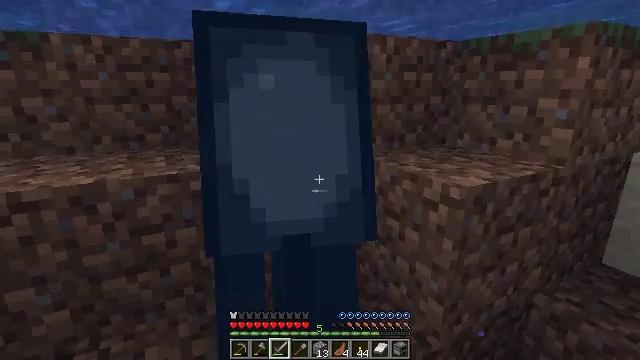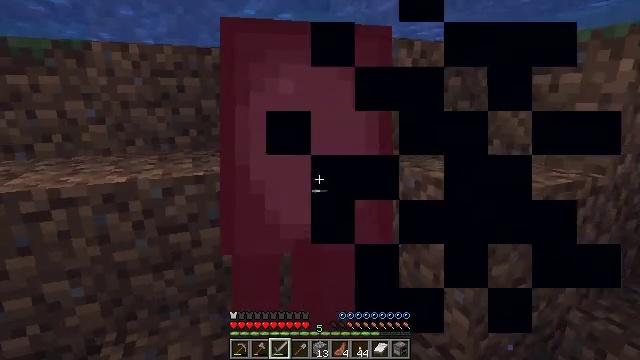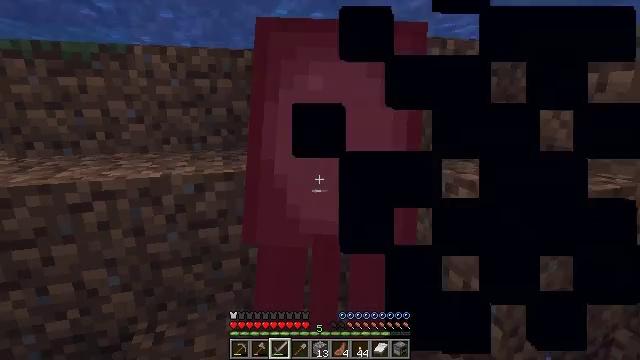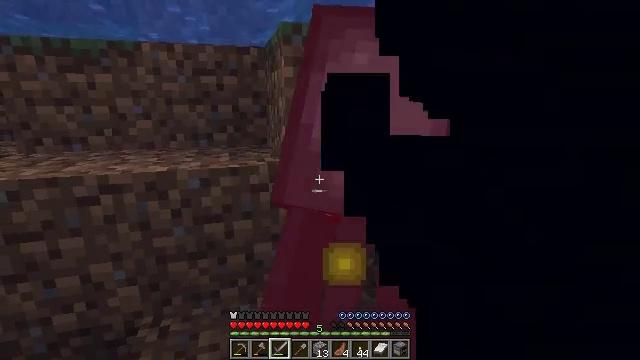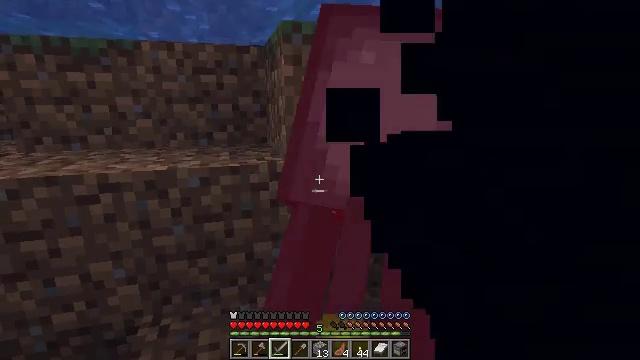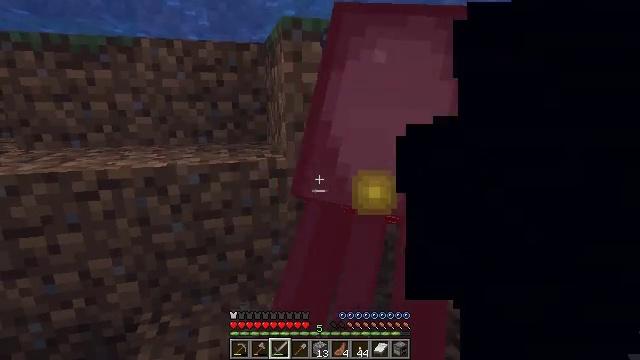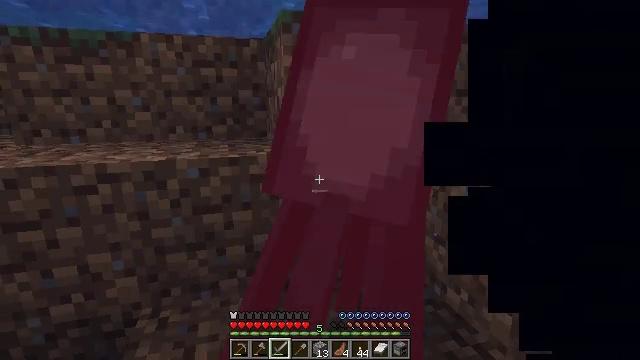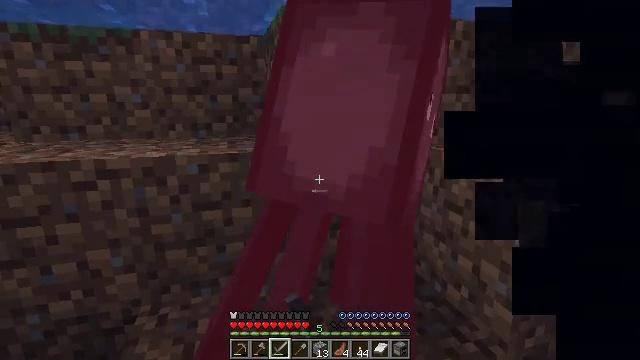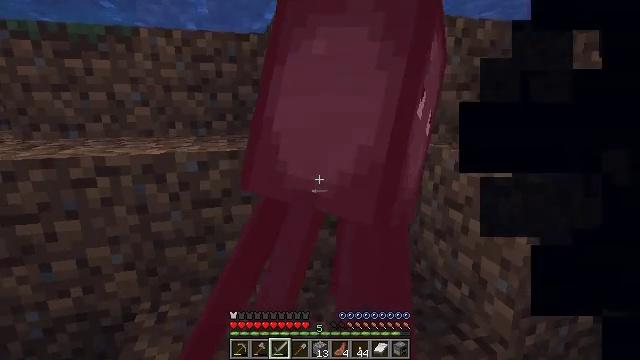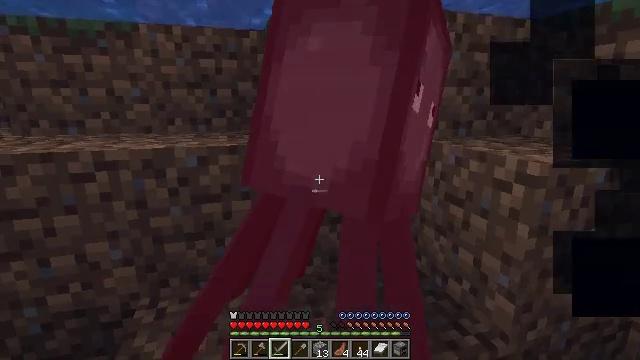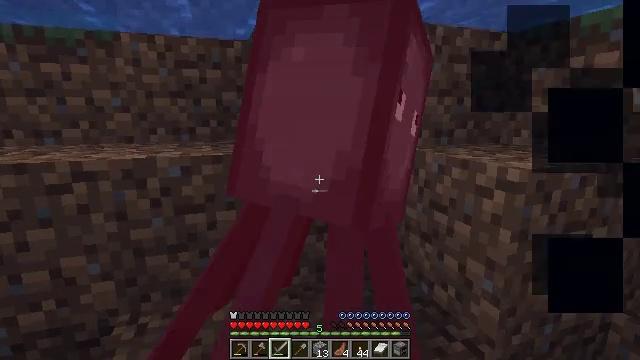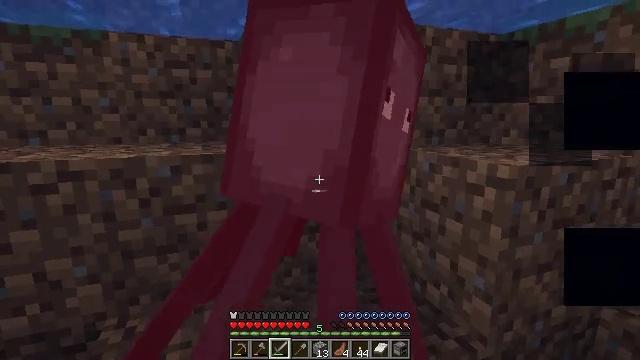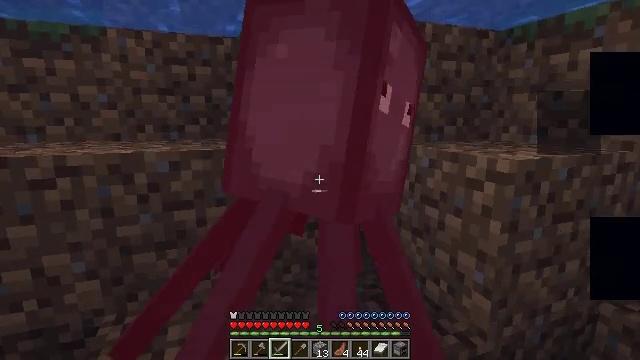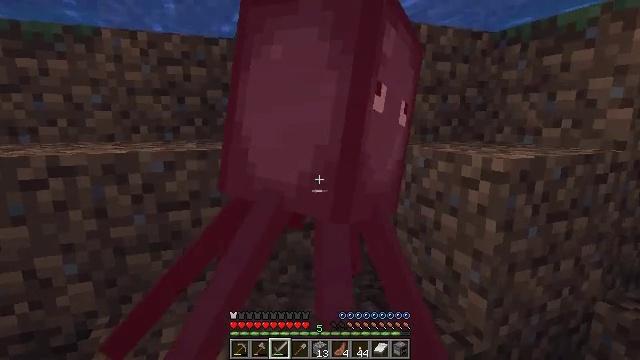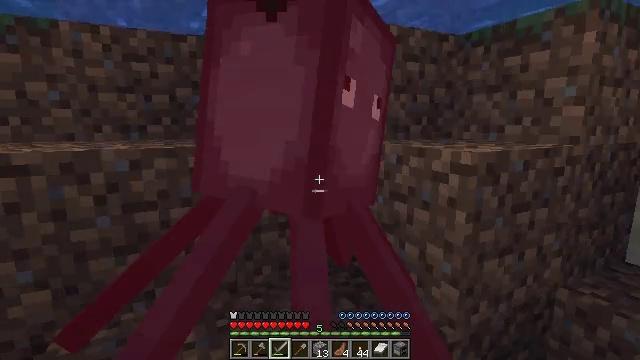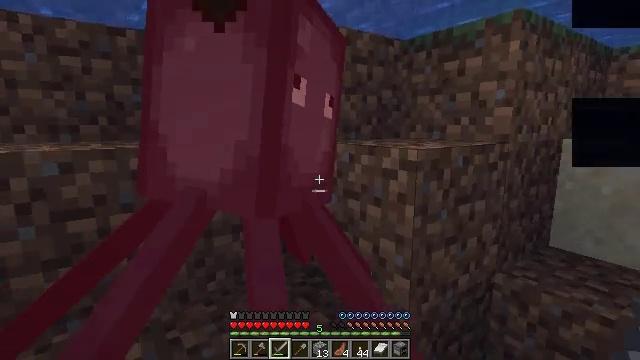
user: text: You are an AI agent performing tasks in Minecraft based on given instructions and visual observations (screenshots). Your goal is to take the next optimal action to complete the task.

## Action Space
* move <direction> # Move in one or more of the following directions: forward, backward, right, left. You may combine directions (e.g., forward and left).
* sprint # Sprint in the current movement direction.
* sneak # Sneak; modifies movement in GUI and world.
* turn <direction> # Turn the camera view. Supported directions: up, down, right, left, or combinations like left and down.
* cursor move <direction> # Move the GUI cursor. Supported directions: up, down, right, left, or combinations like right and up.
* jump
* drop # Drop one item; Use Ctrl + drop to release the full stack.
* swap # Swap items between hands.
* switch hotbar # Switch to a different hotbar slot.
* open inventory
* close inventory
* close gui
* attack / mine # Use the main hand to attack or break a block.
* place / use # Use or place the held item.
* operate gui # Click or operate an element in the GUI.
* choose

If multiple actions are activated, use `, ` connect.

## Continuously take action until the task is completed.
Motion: motion action
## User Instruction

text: Remove a lilac from the inventory.
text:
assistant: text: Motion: turn left and up
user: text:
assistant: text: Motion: turn left
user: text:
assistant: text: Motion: turn left
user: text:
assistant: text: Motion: no_op
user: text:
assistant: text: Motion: no_op
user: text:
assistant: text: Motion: attack / mine
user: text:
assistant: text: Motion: attack / mine
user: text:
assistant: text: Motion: attack / mine
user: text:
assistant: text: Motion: no_op
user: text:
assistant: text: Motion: turn right and up
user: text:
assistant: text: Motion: turn right
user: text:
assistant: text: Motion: no_op
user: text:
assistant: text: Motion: no_op
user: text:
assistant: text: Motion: turn right
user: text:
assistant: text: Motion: turn right
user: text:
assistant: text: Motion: turn right
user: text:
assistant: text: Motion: no_op
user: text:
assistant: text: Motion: move left, turn right
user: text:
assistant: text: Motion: move left, turn right
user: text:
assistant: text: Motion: move left, turn right
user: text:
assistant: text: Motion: move left, turn right
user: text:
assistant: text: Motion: move left, turn right
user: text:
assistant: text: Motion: move left
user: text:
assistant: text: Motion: move left
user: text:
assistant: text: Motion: move left
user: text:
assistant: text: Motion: move left, turn right, jump
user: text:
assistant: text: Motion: move left, turn right, jump
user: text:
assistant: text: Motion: move left, turn right, jump
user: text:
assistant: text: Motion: move left, turn right, jump
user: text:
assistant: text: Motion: move left, turn right and up, jump